Question: I would like to upload an image to a site from a Firefox Addon.
I know I can 'createElement('canvas')', convert Image data to base64 and XHR POST the data, but I would like to see if it is possible to let Firefox handle it.
Normally, a user will click BROWSE on the site, Firefox will then Open 'File Upload' dialogue, select file, and click OPEN.
I would like to automate that from the context menu so that a opened by the browser (ie an image) can be uploaded to the destination directly.
Is that possible and how?
In file selection for upload via Firefox, these are the required data:
- target form
- local file location
- The action attached to the OPEN button in FILE UPLOAD dialogue box
In a context menu situation that I would like to create:
- target form: will be hard-coded in the script
- local file location: the file that is right-clicked (ie 'gContextMenu.target.src')
- The action: here is what I would like to do and attach 'command' to the function of the above button (the existing Firefox function)
That means, not manually creating 'new XMLHttpRequest()' and POSTing the data, and instead using the existing function of Firefox.
In other words, manually feed the 'target form' & 'local file location' to the OPEN button function of FILE UPLOAD as if that was the process that was executed.

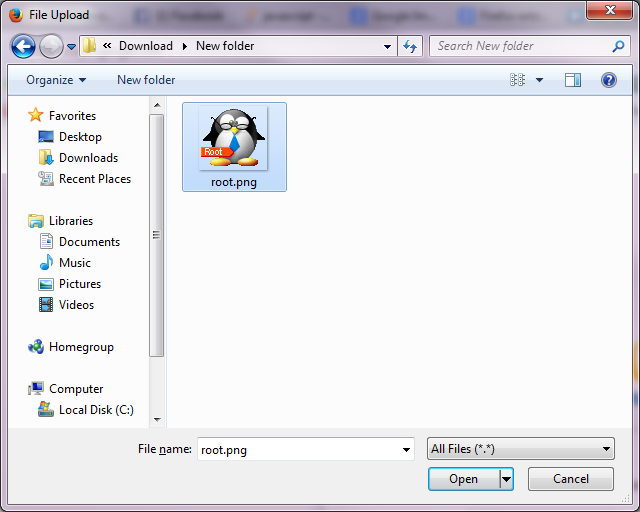
Answer: ### Using a DOM File
The DOM <URL>
'''
var xhr = new XMLHttpRequest();
xhr.open("POST", "http://example.org/");
xhr.setRequestHeader("Content-Type",
"application/octet-stream");
xhr.send(new File("/tmp/test.upload"));
'''
This can be combined with form data.
### Using an input stream
You can send 'nsIInputStream'. So it is just a matter of knowing the path to a file, then initializing a 'nsIFileInputStream', a "super-interface" of 'nsIInputStream' and 'send()'ing stuff off with a proper Content-Type.
'''
var {classes: Cc, interfaces: Ci, utils: Cu} = Components;
Cu.import("resource://gre/modules/Services.jsm");
Cu.import("resource://gre/modules/FileUtils.jsm");
var stream = Cc["@mozilla.org/network/file-input-stream;1"].
createInstance(Ci.nsIFileInputStream);
stream.init(FileUtils.File("/tmp/test.upload"),
-1, -1,
Ci.nsIFileInputStream.DEFER_OPEN);
var xhr = new XMLHttpRequest();
xhr.open("POST", "http://example.org/");
xhr.setRequestHeader("Content-Type",
"application/octet-stream");
xhr.send(stream);
'''
This can be combined (IIRC) with <URL> to construct more complex payloads.